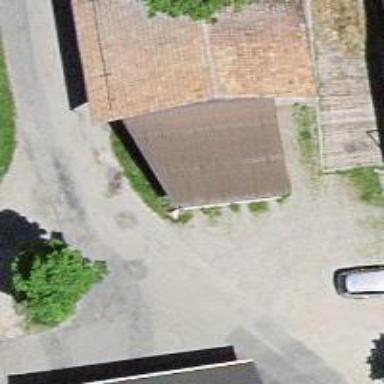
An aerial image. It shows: Rural barn.